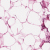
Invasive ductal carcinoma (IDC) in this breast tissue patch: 0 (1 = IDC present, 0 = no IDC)